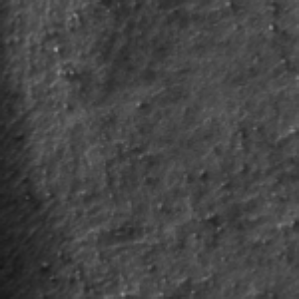
Label: frost